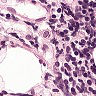
Metastatic tissue present: no